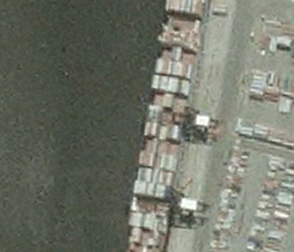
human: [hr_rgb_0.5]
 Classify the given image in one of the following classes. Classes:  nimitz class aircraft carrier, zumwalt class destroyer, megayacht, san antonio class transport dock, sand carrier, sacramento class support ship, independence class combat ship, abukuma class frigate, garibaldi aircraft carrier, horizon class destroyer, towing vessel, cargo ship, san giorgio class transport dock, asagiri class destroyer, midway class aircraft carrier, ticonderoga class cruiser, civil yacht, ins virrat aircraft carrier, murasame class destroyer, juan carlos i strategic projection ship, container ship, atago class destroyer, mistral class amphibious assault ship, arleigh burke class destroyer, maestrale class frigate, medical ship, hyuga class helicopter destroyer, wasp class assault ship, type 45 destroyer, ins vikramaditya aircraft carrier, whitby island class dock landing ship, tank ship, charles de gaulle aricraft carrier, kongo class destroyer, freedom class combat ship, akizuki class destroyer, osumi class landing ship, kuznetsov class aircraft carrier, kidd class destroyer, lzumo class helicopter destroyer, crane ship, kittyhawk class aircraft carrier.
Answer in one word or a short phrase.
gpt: Container ship